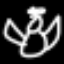
Label: angel